Question: I have some basic calculations I want to apply on residuals of a plm model but I am stuck on how to automate the steps for a lot of data.
Let's assume the input is a data.frame ('df') with the following data:
'''
Id Year Population Y X1 X2 X3
country A 2009 977612 212451.009 19482.7995 0.346657979 0.001023221
country A 2010 985332 221431.632 18989.3 0.345142551 0.001015205
country A 2011 998211 219939.296 18277.79286 0.344020453 0.001002106
country A 2012 <PHONE> 218487.503 17916.2765 0.342434314 0.000990409
country B 2009 150291 177665.268 18444.04522 0.330864789 0.001940218
country B 2010 150841 183819.407 18042 0.327563461 0.001933143
country B 2011 152210 183761.566 17817.3515 0.32539255 0.001915756
country B 2012 153105 182825.112 17626.62261 0.321315437 0.001904557
country c 2009 83129 132328.034 17113.64268 0.359525557 0.005862866
country c 2010 83752 137413.878 16872.5 0.357854141 0.005819254
country c 2011 84493 136002.537 16576.17856 0.356479235 0.005768219
country c 2012 84958 133064.911 16443.3057 0.355246122 0.005736648
'''
A model was applied and the residuals are stored:
'''
fixed <- plm(Y ~ Y1 + X2 + X3,
data=df, drop.unused.levels = TRUE, index=c("Id", "Year"), model="within")
residuals <- resid(fixed)
'''
In my next step, I want to calculate "weighted averages" of my residuals with:

with nit standing for the population in country i at time t and nt being the total population at t.
My approach so far is:
First I compute the total population nt for every year:
'''
year_range <- seq(from=2009,to=2012,by=1)
tot_pop = NULL
for (n in year_range)
{
tot_pop[n] = with(df, sum(Population[Year == n]))
}
'''
Before taking the sum of the "weighted" residuals, my next step would be to automate the calculation of my "new" residuals:
'''
res1 <- df$Population[1]/tot_pop[2009] * residuals[1]
res2 <- df$Population[2]/tot_pop[2010] * residuals[2]
res3 <- df$Population[3]/tot_pop[2011] * residuals[3]
...
res12 <- df$Population[12]/tot_pop[2011] * residuals[12]
'''
Edit: Applying the solution of JTT to my problem, the last step would then be:
'''
year_range1 <- rep(year_range, 3)
df_res <- data.frame(year = year_range1, res=as.vector(res))
aggr_res <- aggregate(df_res$res, list(df_res$year), sum)
colnames(aggr_res) <- c("Year", "Aggregated residual")
'''
Is that correct?
I have tried the lapply function and a double "for-loop" without success. I don't know how to do this. Your help would be appreciated. If my question is unclear, please comment and I will try to improve it.
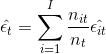
Answer: First, instead of a for-loop, you might want to calculate the total population using the aggregate funtion, e.g.:
'''
a<-aggregate(df$Population, list(df$Year), sum)
'''
Notice the column names of a (Group.1 and x).
Then you could match the results in 'a' to the data in 'df' using the 'match()'-function. It gives the matching row numbers, which can be used to subset data from 'df' to the division before multiplying with the residuals. For example:
'''
res<-df$Population/a$x[match(df$Year, a$Group.1)]*residuals
'''
Now you should have a vector of "new" residuals in object 'res'.